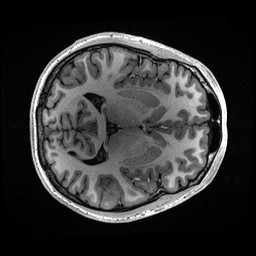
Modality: T1w
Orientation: axial
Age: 21
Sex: male
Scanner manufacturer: ge
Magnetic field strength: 3 T
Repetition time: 0.006952 s
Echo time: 0.00292 s